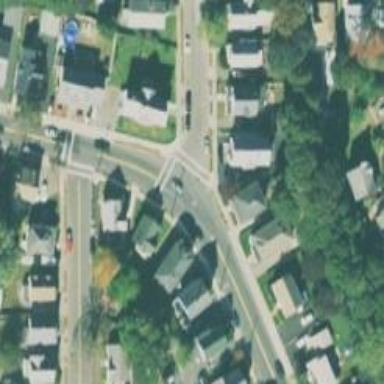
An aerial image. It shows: Marked road crossing.